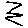
Label: zigzag